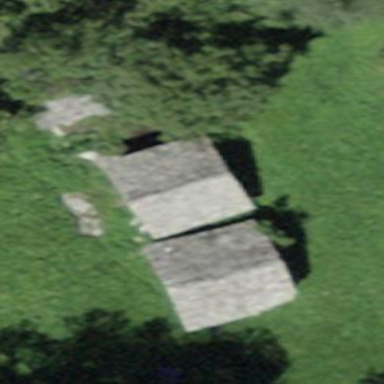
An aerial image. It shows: Shed.